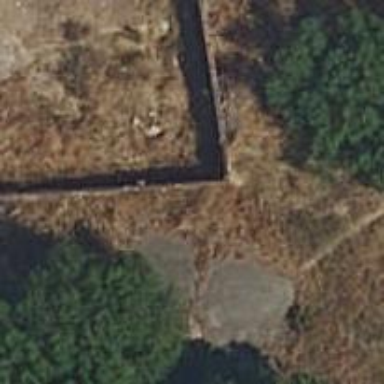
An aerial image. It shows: Wall barrier.